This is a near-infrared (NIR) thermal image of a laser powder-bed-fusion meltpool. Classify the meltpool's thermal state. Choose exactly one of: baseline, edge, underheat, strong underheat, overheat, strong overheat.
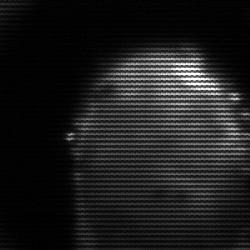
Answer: baseline